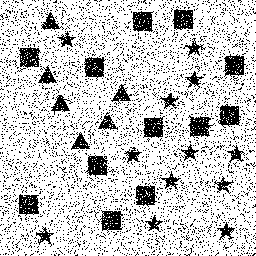
Squares: 12
Triangles: 6
Stars: 12
Total shapes: 30